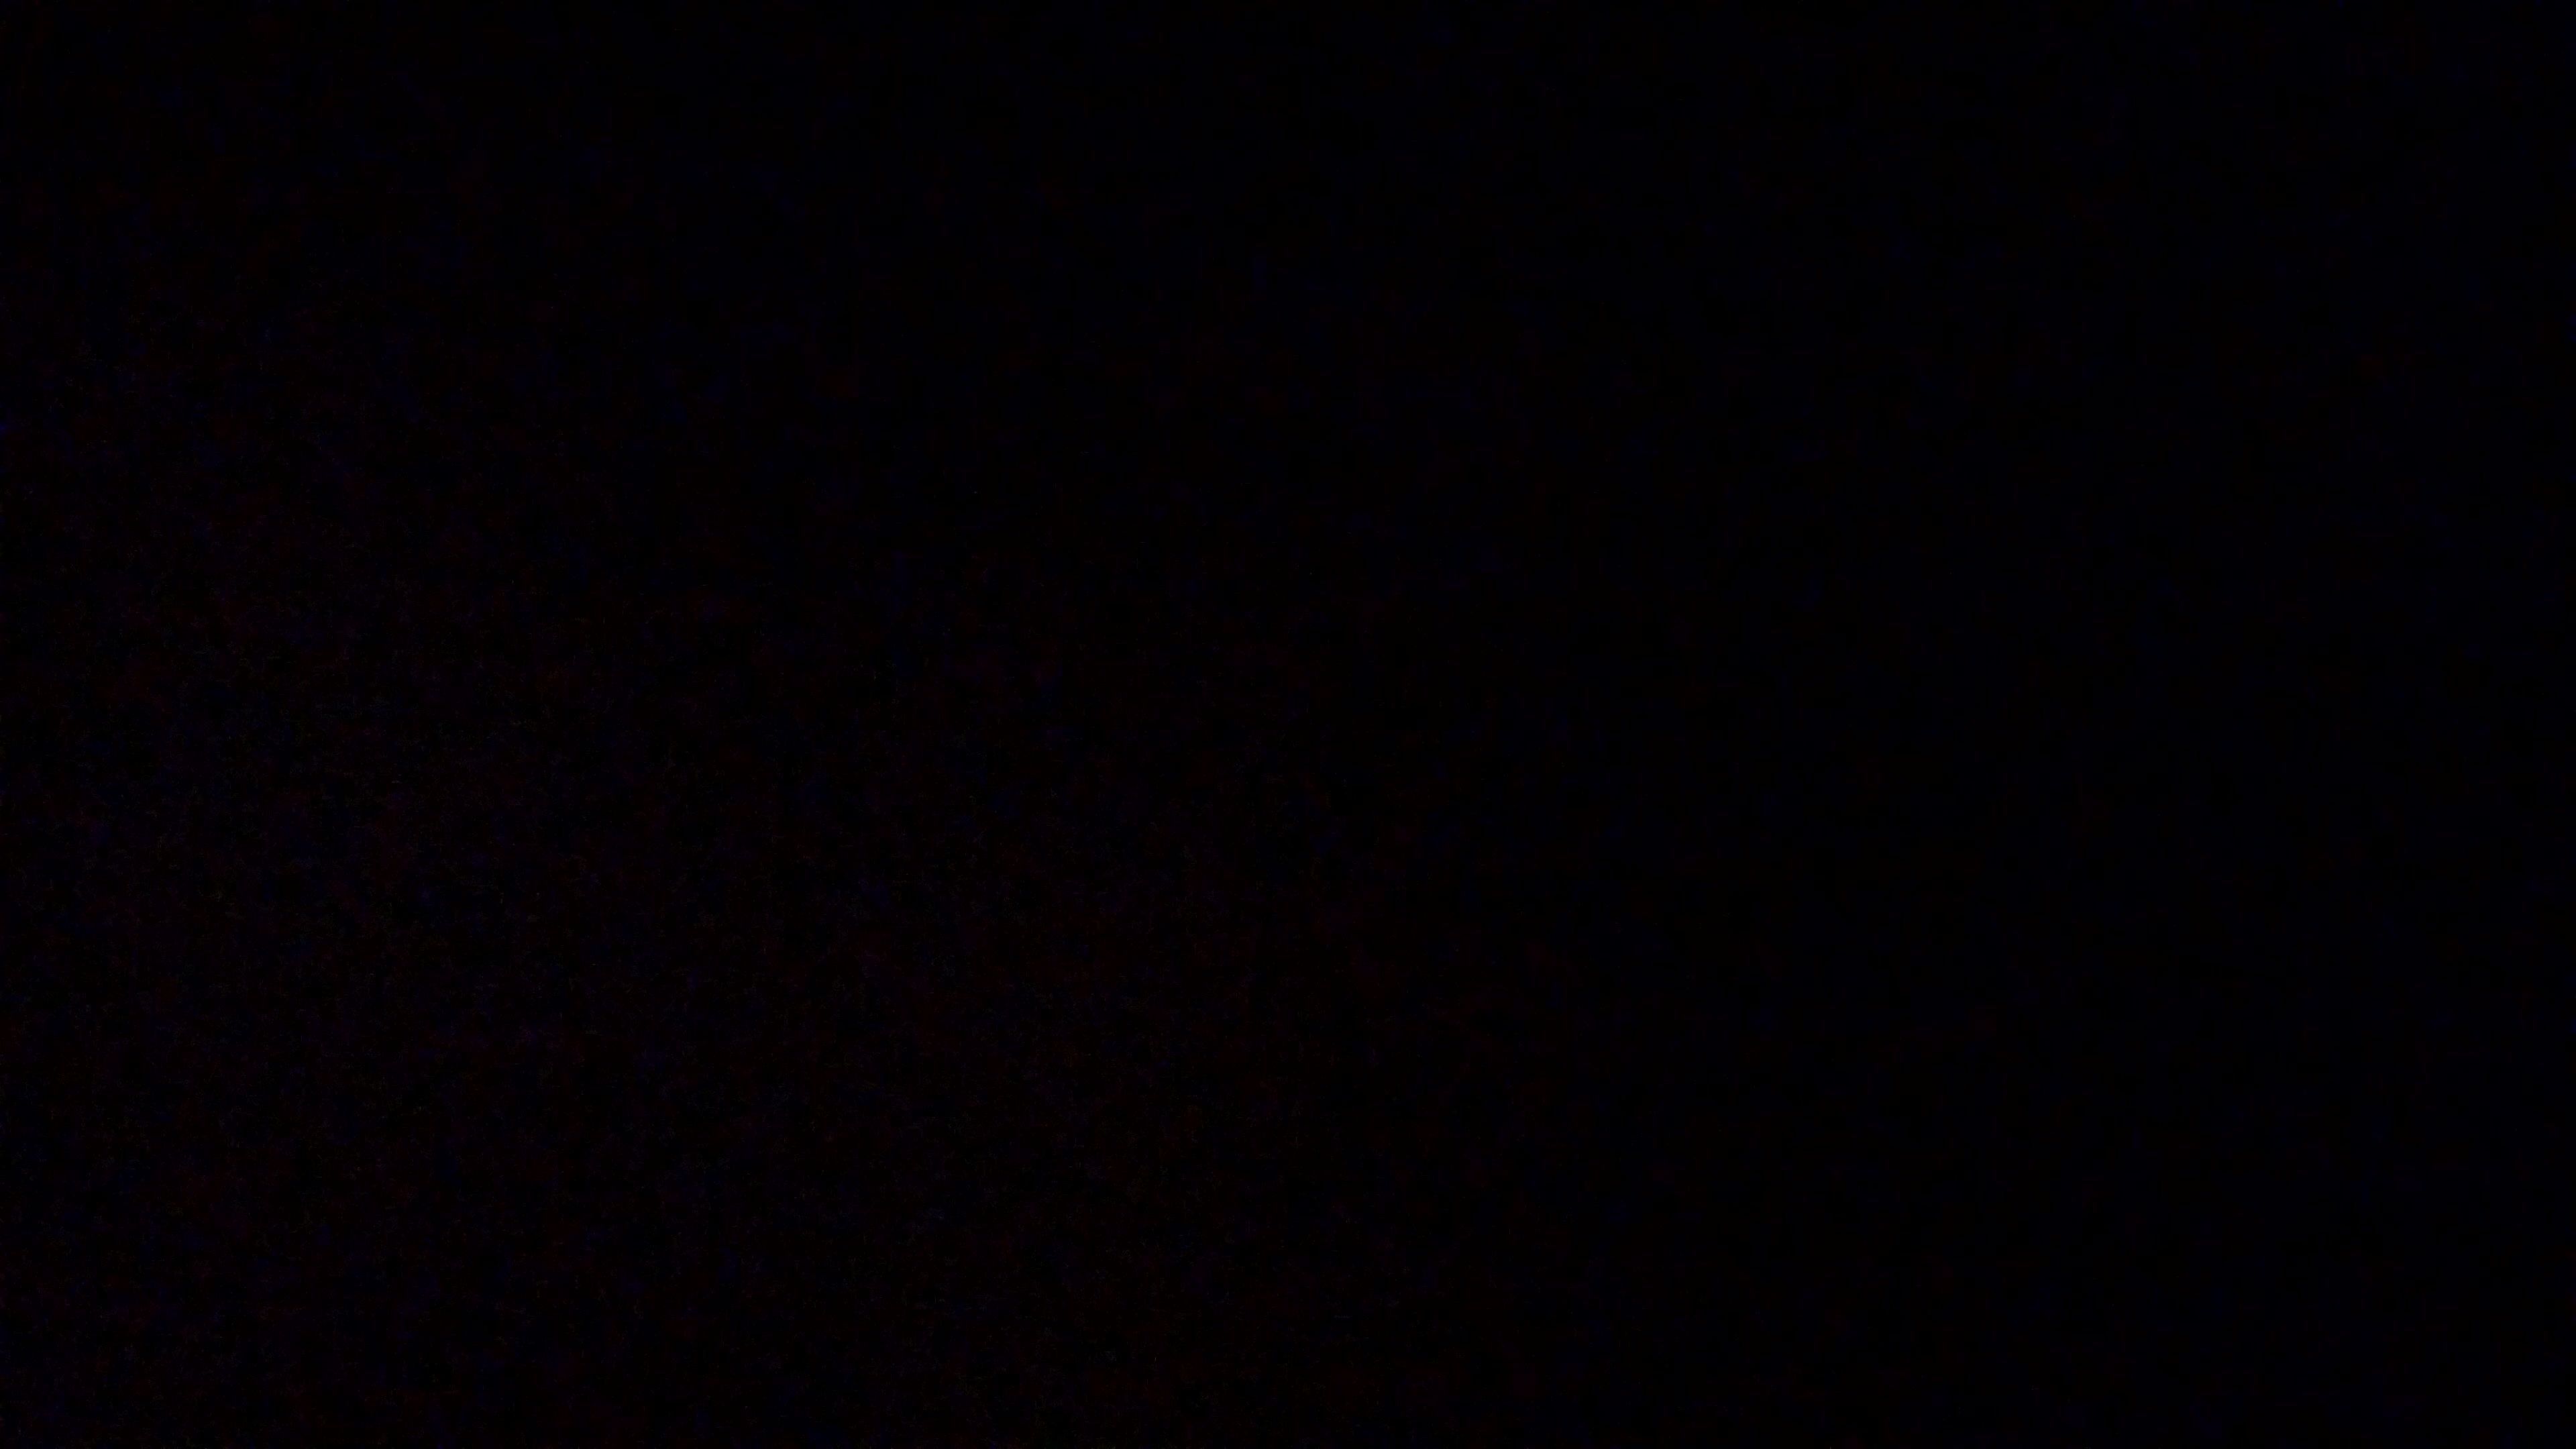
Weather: snowy
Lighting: night
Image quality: slightly poor
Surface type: driving surface
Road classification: residential, pedestrian
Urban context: urban centre
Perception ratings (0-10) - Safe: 8.21, Lively: 1.06, Beautiful: 3.69, Boring: 5.66, Depressing: 2.15, Wealthy: 3.28